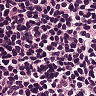
Metastatic tissue present: no